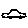
Label: car